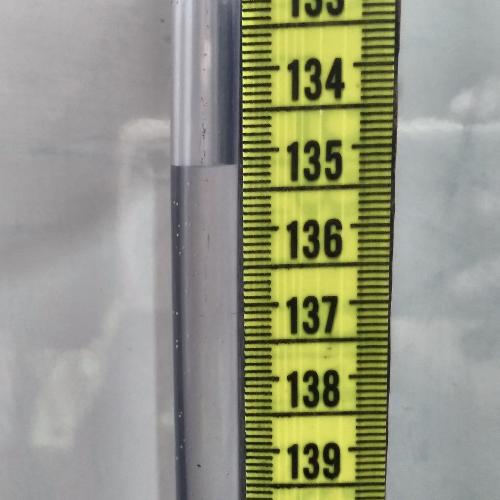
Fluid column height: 135.2 cm